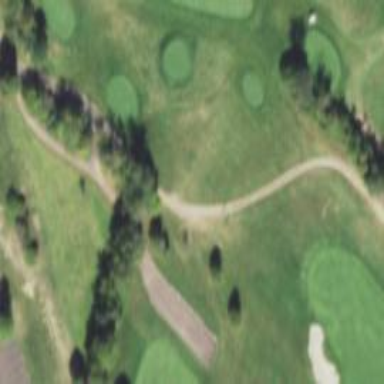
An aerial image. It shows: Area of rough grass used for golf.